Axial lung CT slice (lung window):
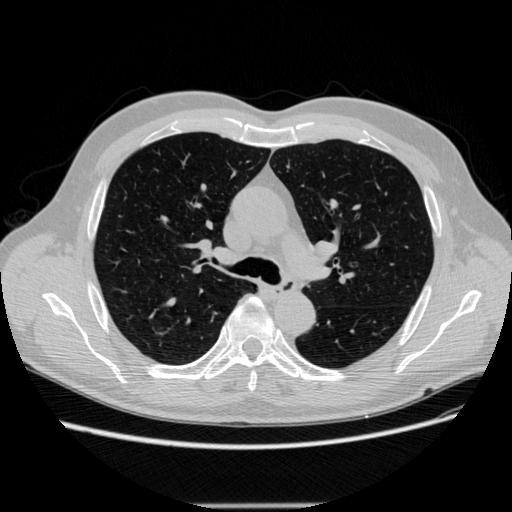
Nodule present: no